Platform: macOS
Application: Chrome
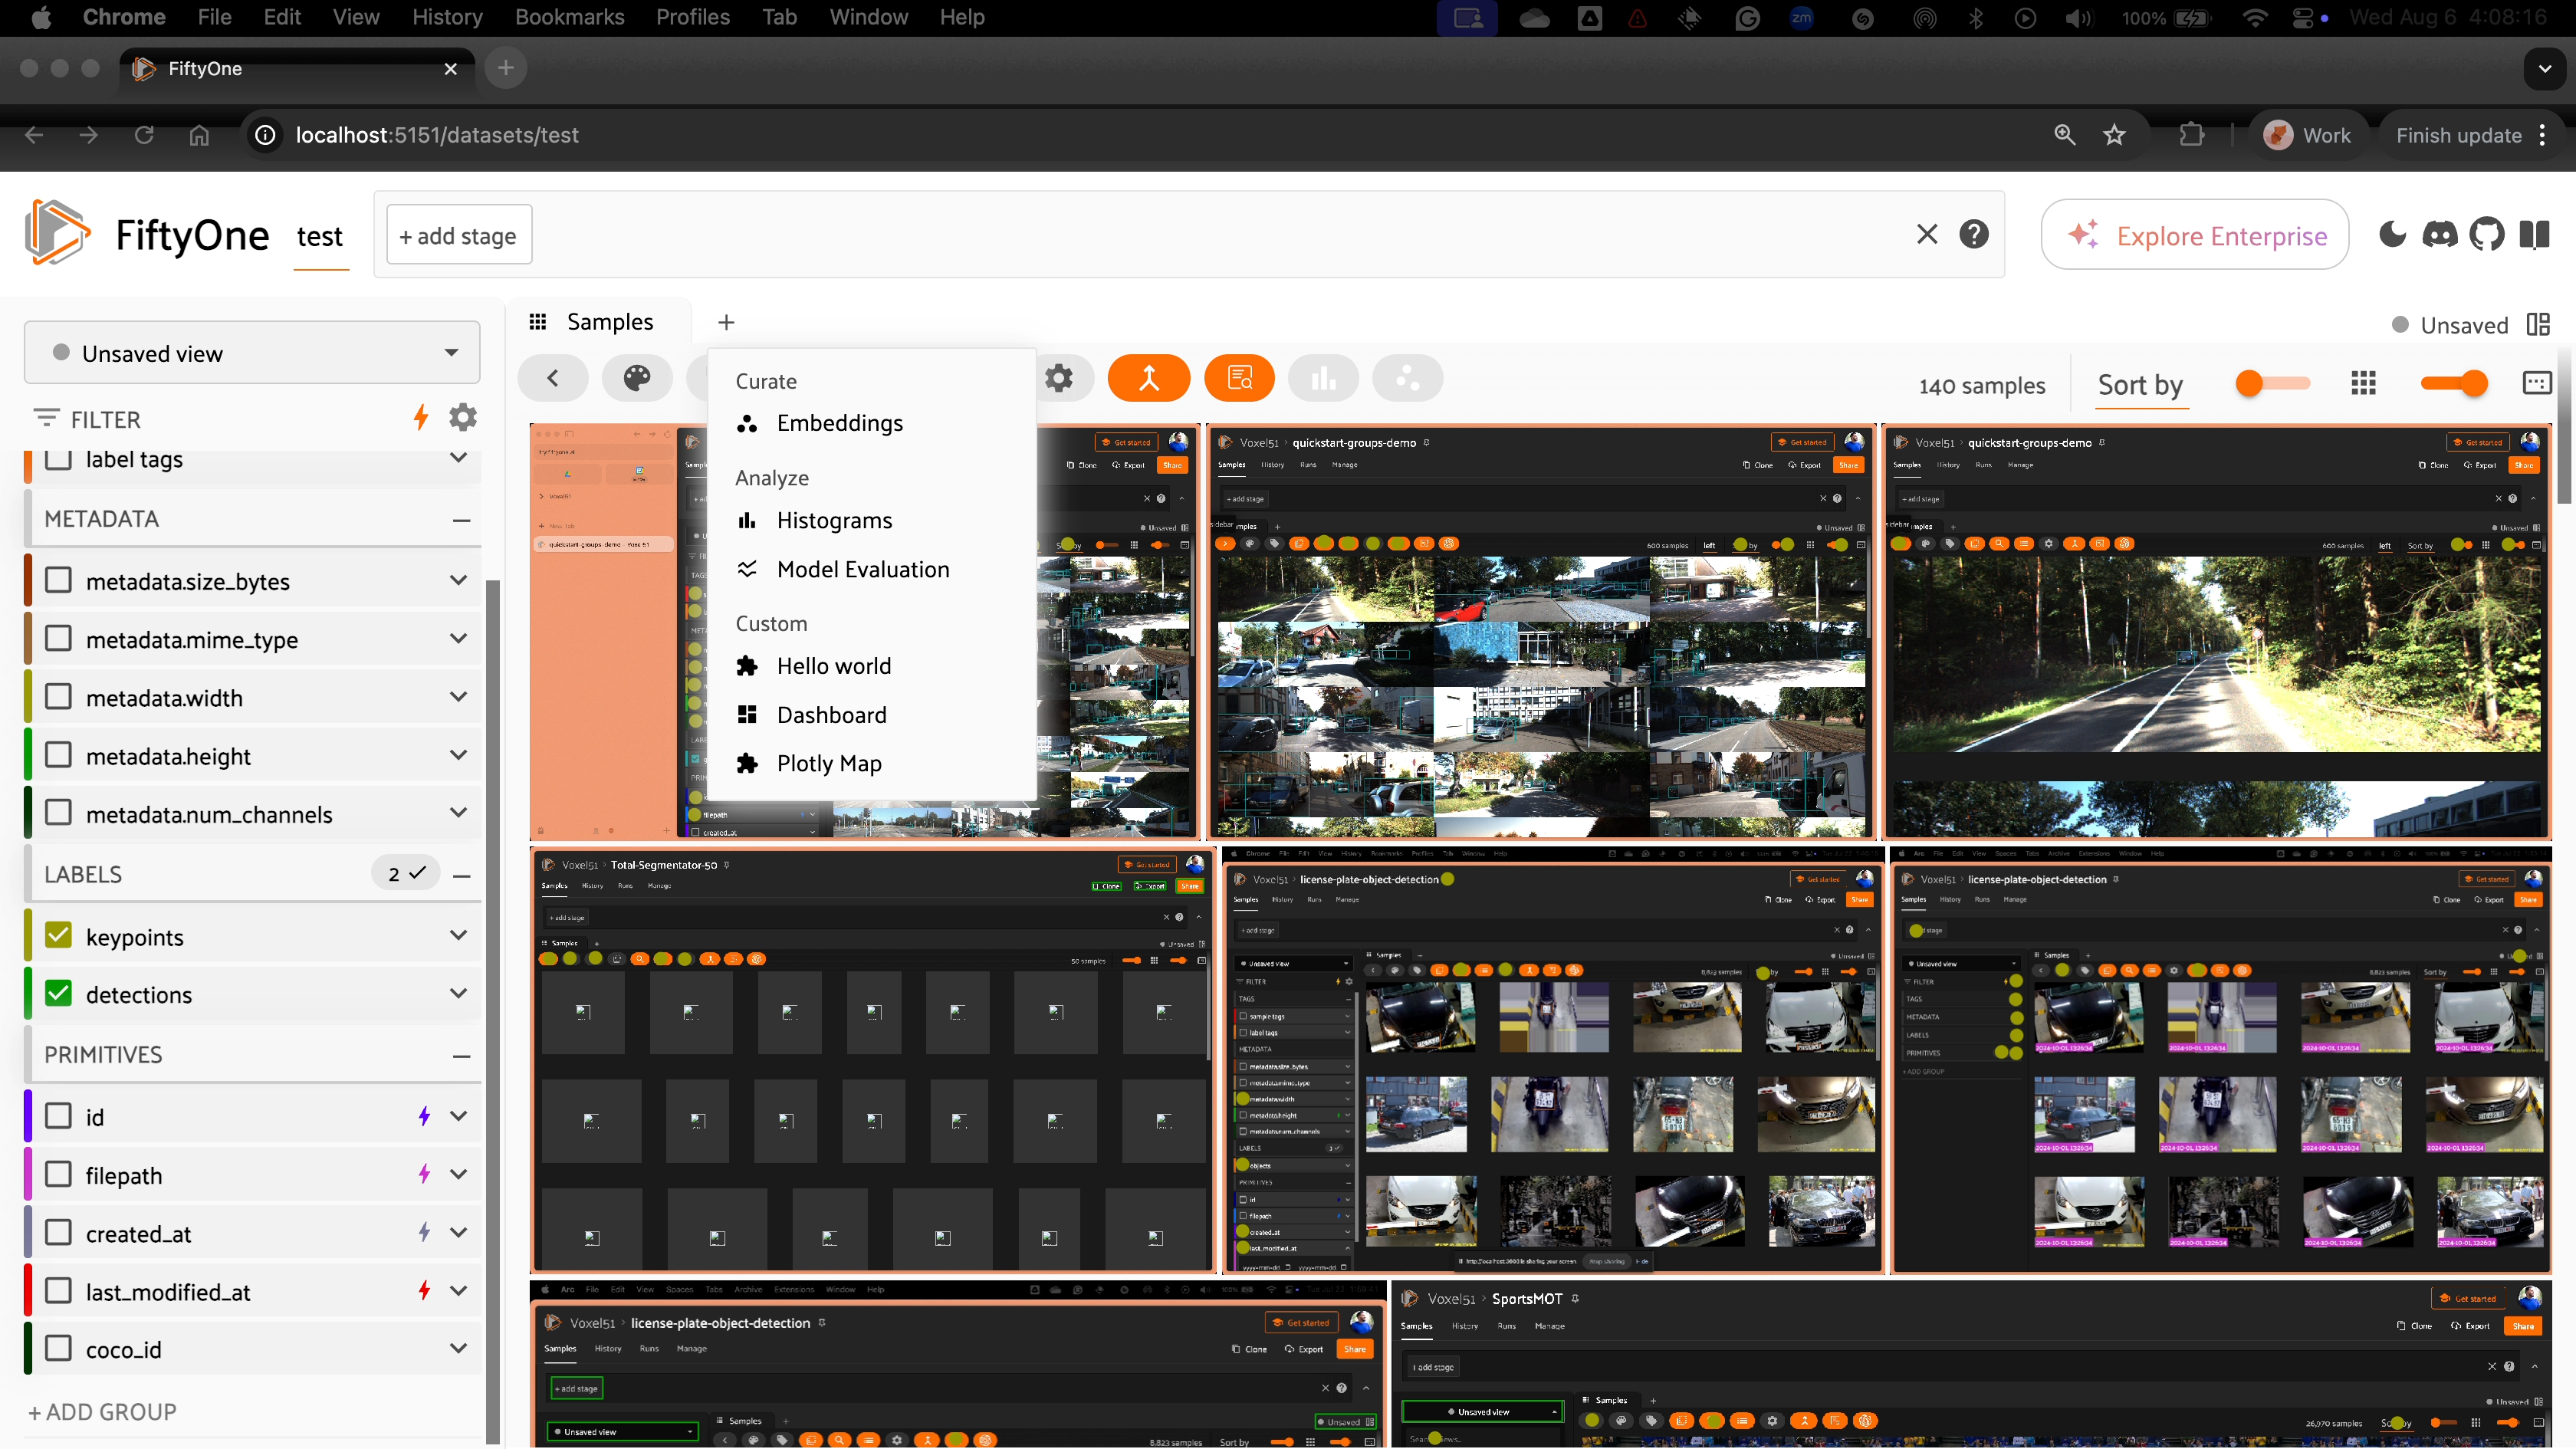
task_description: Select Model Evaluation panel in the new panel menu
action_type: select
element_info: Menu Item
steps_since_start: 1